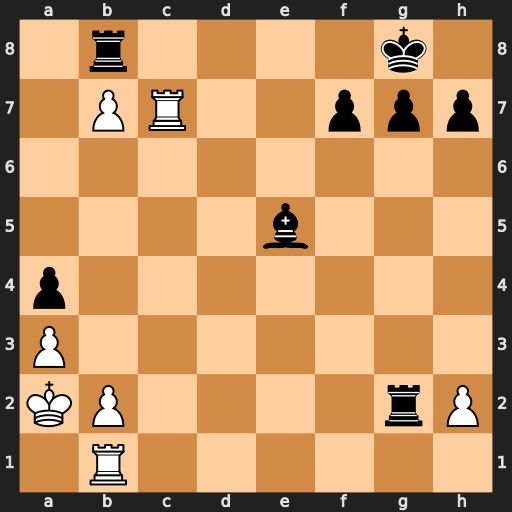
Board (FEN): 1r4k1/1PR2ppp/8/4b3/p7/P7/KP4rP/1R6
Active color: w
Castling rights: -
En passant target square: -
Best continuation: Rc8+ Rxc8 bxc8=Q#